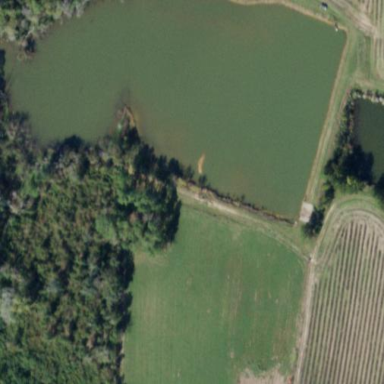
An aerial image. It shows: Reservoir of natural water.